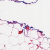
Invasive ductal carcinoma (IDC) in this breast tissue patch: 0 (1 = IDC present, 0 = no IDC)